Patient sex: F
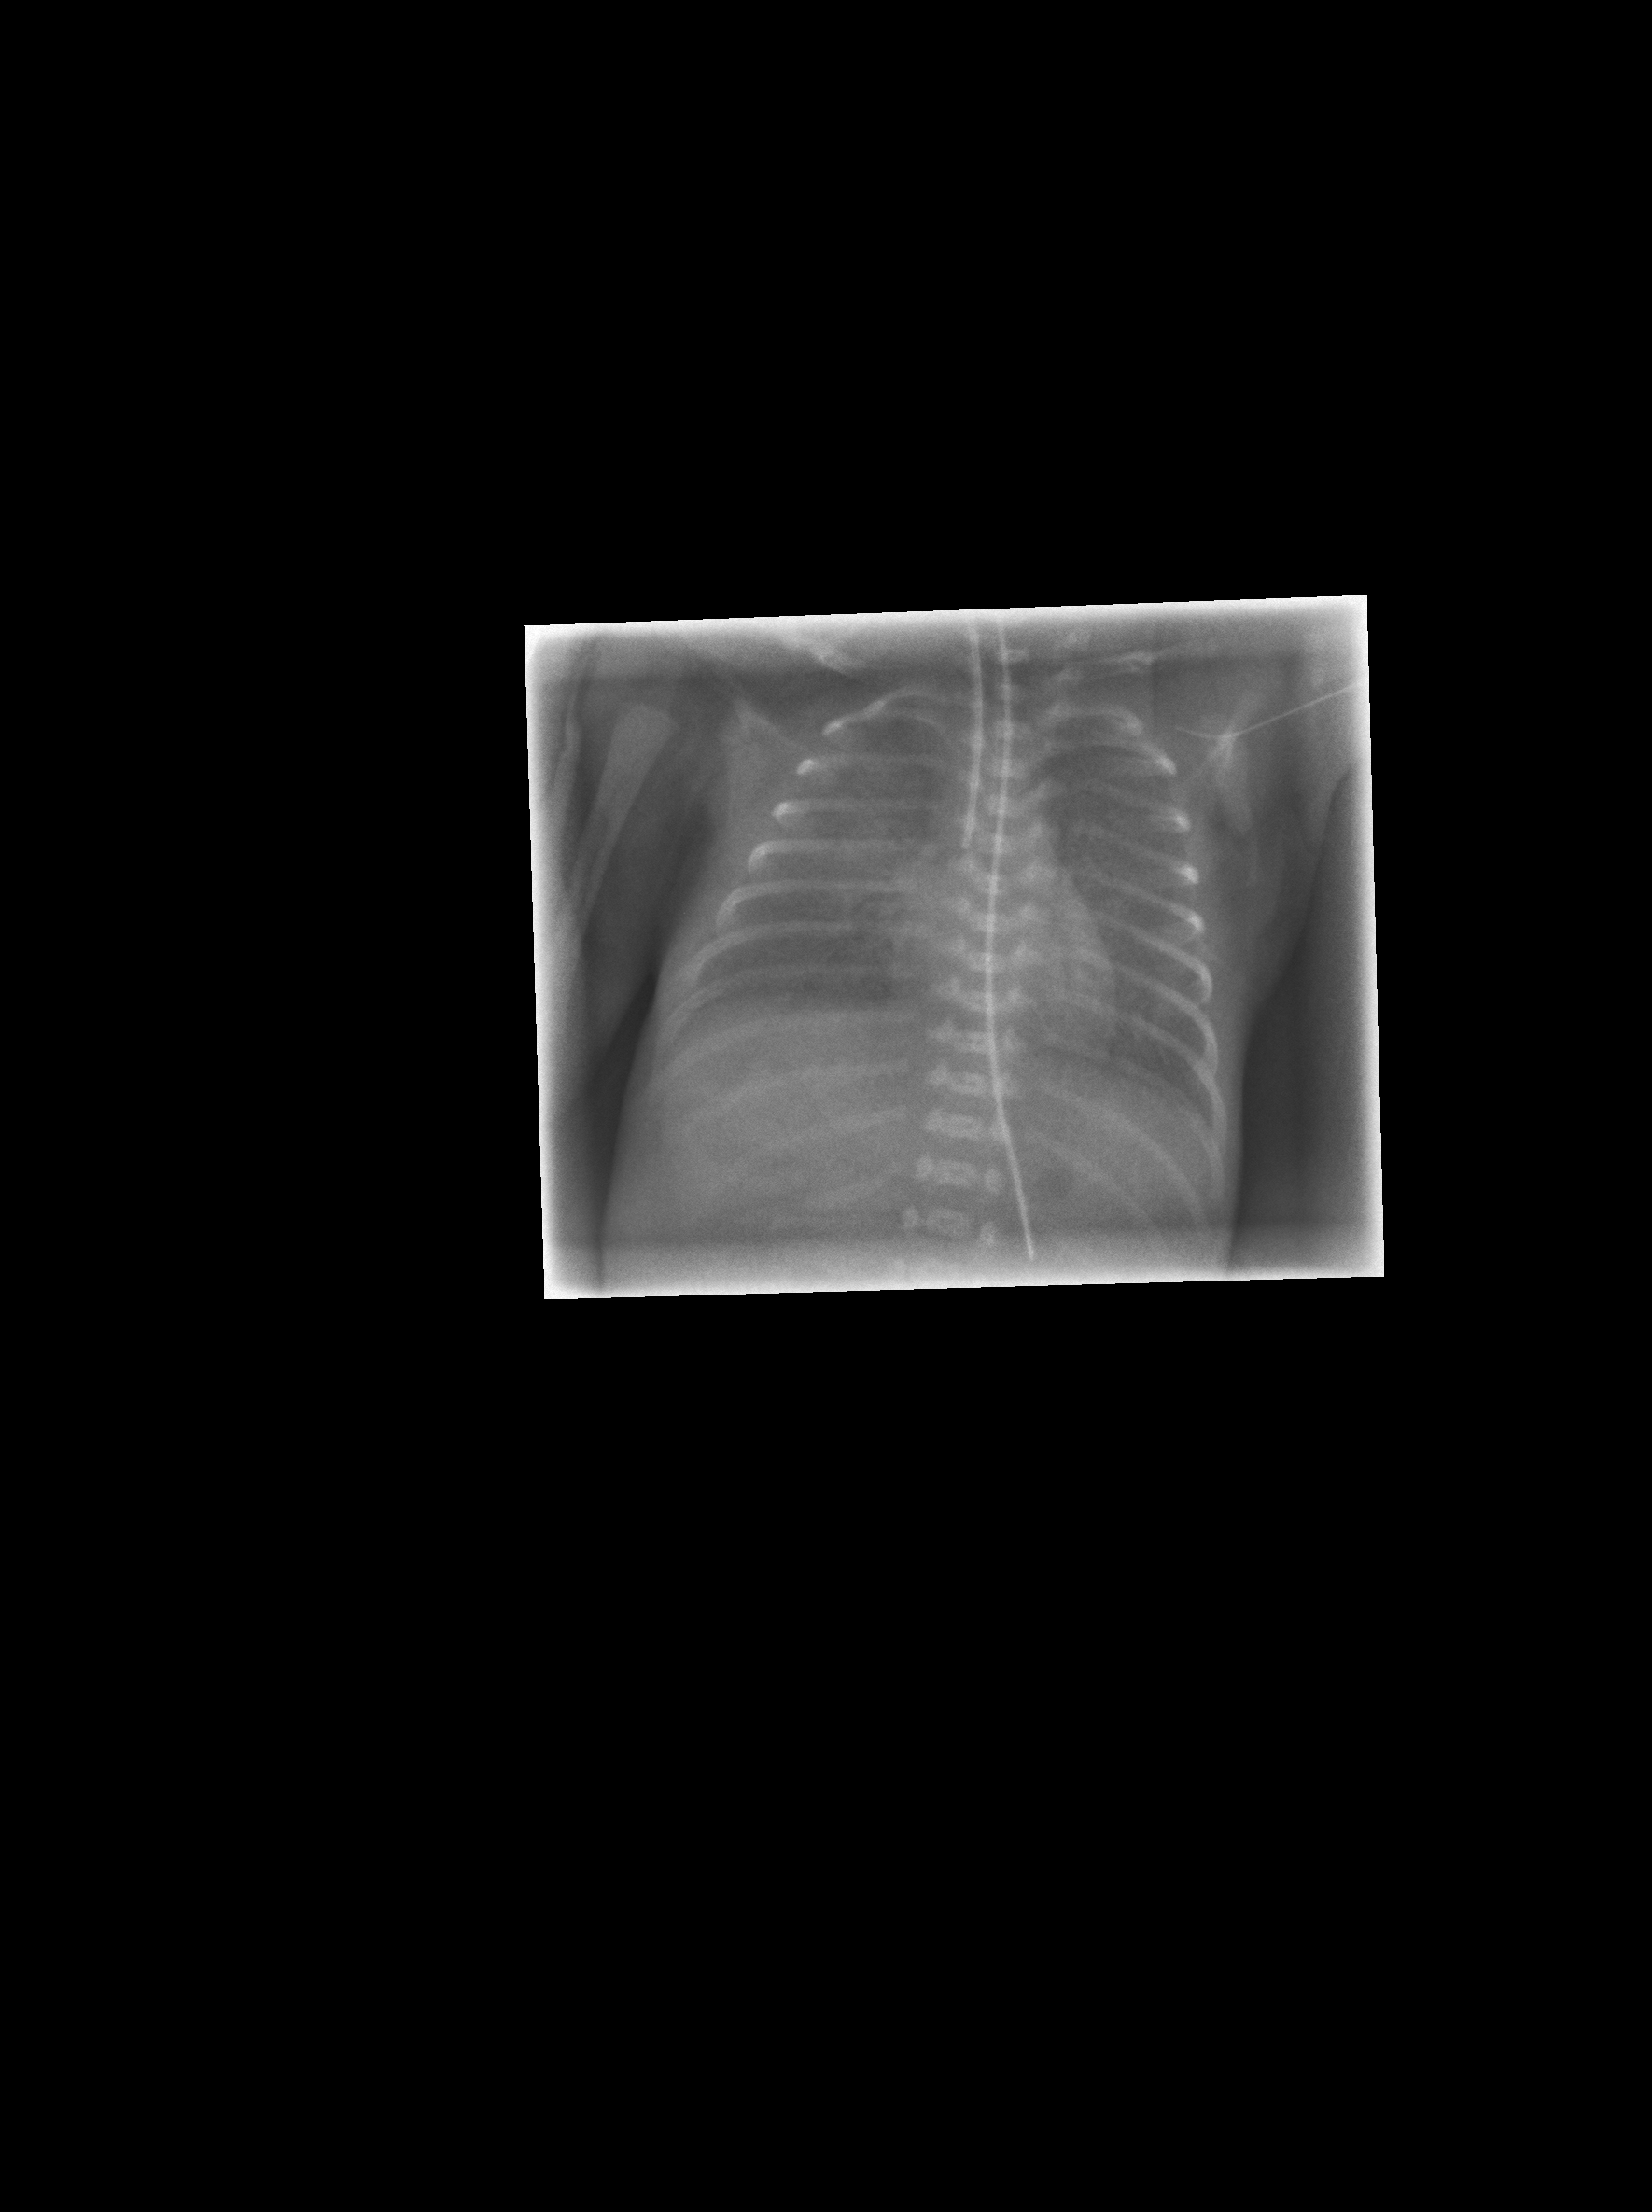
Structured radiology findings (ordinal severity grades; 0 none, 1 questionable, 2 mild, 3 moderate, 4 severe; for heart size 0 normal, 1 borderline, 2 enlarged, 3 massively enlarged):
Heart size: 0
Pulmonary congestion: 0
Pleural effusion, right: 0
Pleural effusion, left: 0
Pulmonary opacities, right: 0
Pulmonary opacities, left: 0
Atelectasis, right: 1
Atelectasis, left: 1